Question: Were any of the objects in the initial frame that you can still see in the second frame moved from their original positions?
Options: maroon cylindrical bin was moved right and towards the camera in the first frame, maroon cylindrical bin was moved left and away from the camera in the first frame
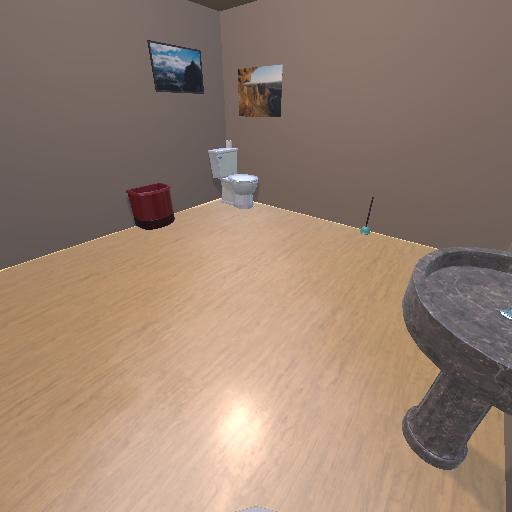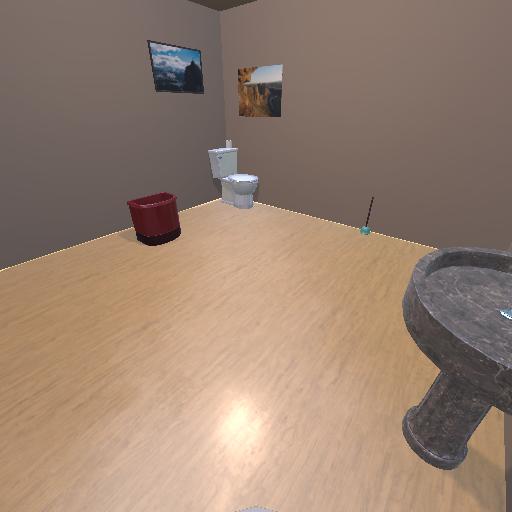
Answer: maroon cylindrical bin was moved right and towards the camera in the first frame